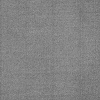
Atmospheric dust classification: dusty